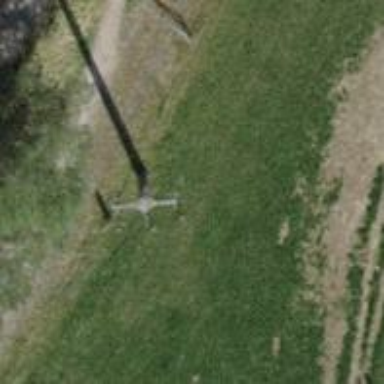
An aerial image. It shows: Concrete power pole with straight line management system.